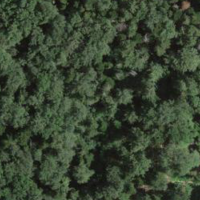
EUNIS habitat code: 44
Species observed at this site:
Primula veris